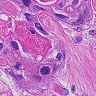
Metastatic tissue present: yes